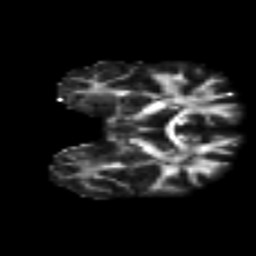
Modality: FA
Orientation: coronal
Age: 37
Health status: ill
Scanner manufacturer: philips
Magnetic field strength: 3 T
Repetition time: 9 s
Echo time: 0.127 s